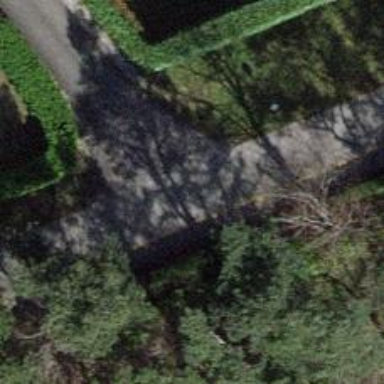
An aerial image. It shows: Driveway leading to service road.